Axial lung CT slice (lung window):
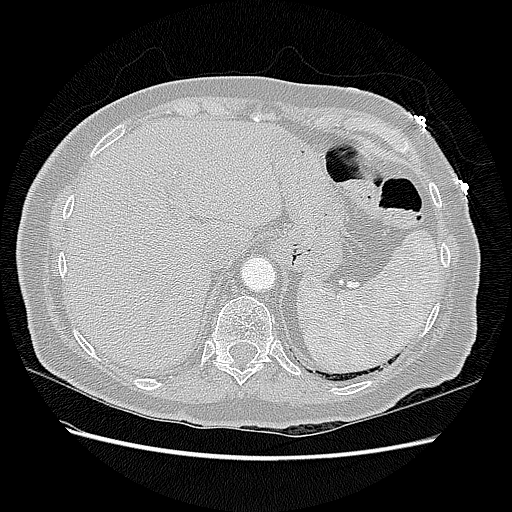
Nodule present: no